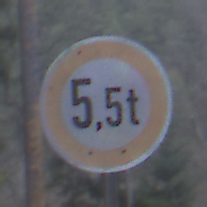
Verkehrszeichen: TatsaechlicheMasse
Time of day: MorningAfternoon
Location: Outdoor (Nature)
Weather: Overcast
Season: Winter
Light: Natural